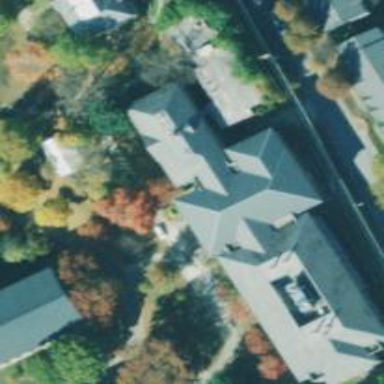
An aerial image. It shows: College building.